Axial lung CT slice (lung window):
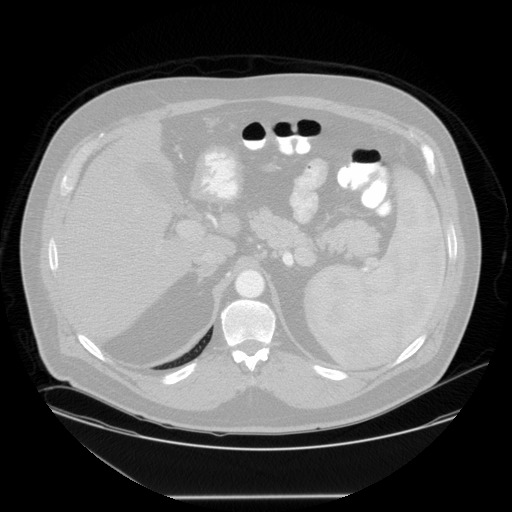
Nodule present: no